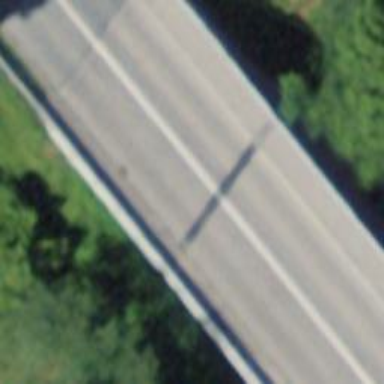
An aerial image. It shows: Asphalt road bridge crossing over abandoned railway at the secondary level.